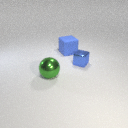
large blue rubber cube to the left of small blue metal cube